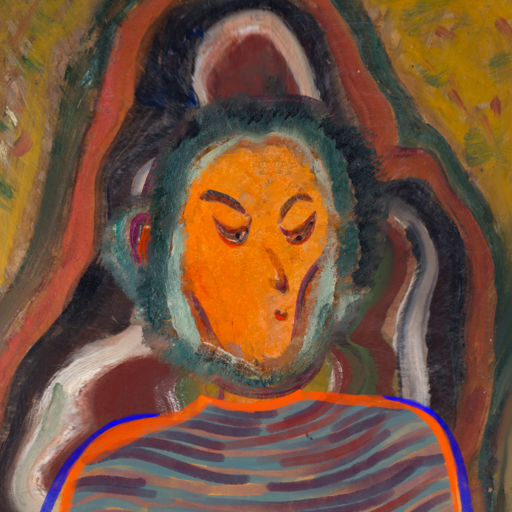
Background: AfterRaid, Head And Neck Side: Hypocrite_w_Hair, Face Side: Hypocrite, Bust: Experience, Hair Side: Boggyland, Head Accessory: Blank, Second Necklace: Blank, Necklace: Blank, Baby: Blank